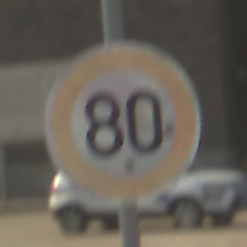
Verkehrszeichen: Geschwindigkeit80
Umgebung: Outdoor, Suburban
Tageszeit: MorningAfternoon
Wetter: Clear
Licht: Natural
Jahreszeit: NotSpecified
Kontrast: HighContrast